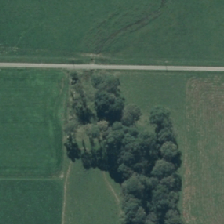
Land cover: deciduous_hardwood